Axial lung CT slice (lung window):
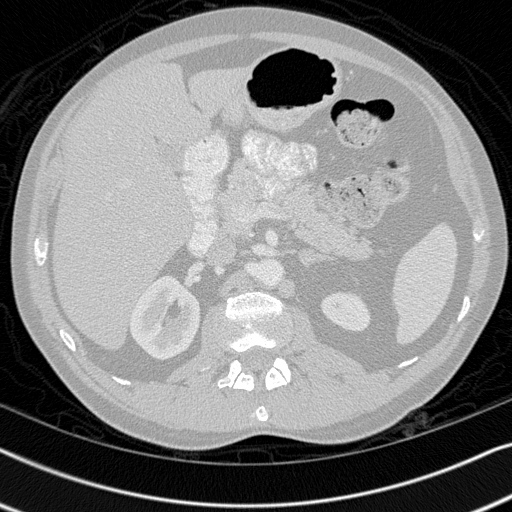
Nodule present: no